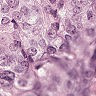
Metastatic tissue present: yes